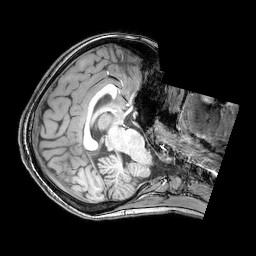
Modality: T1w
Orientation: axial